Aerial crown-view tile of a tropical tree (Barro Colorado Island, Panama), acquired 20250915:
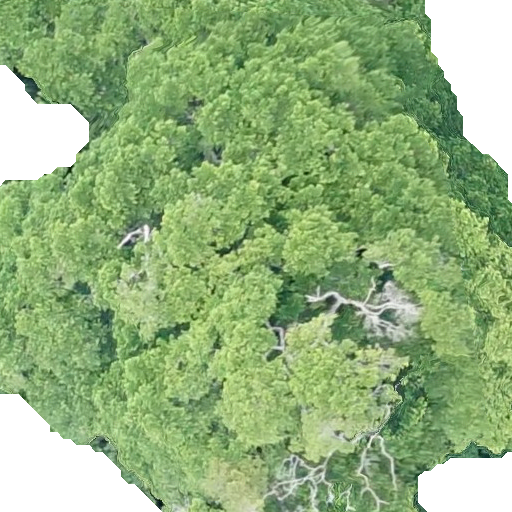
Species: Terminalia oblonga
GBIF accepted scientific name: Terminalia oblonga
Crown area: 429.402 m²